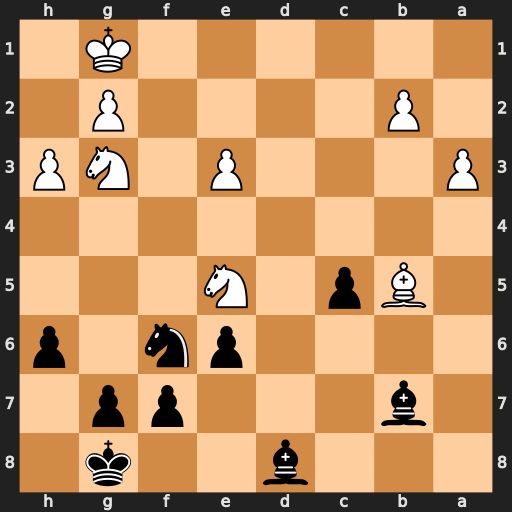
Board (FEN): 3b2k1/1b3pp1/4pn1p/1Bp1N3/8/P3P1NP/1P4P1/6K1
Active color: b
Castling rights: -
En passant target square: -
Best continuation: Bc7 Nd3 Bxg3